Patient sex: M
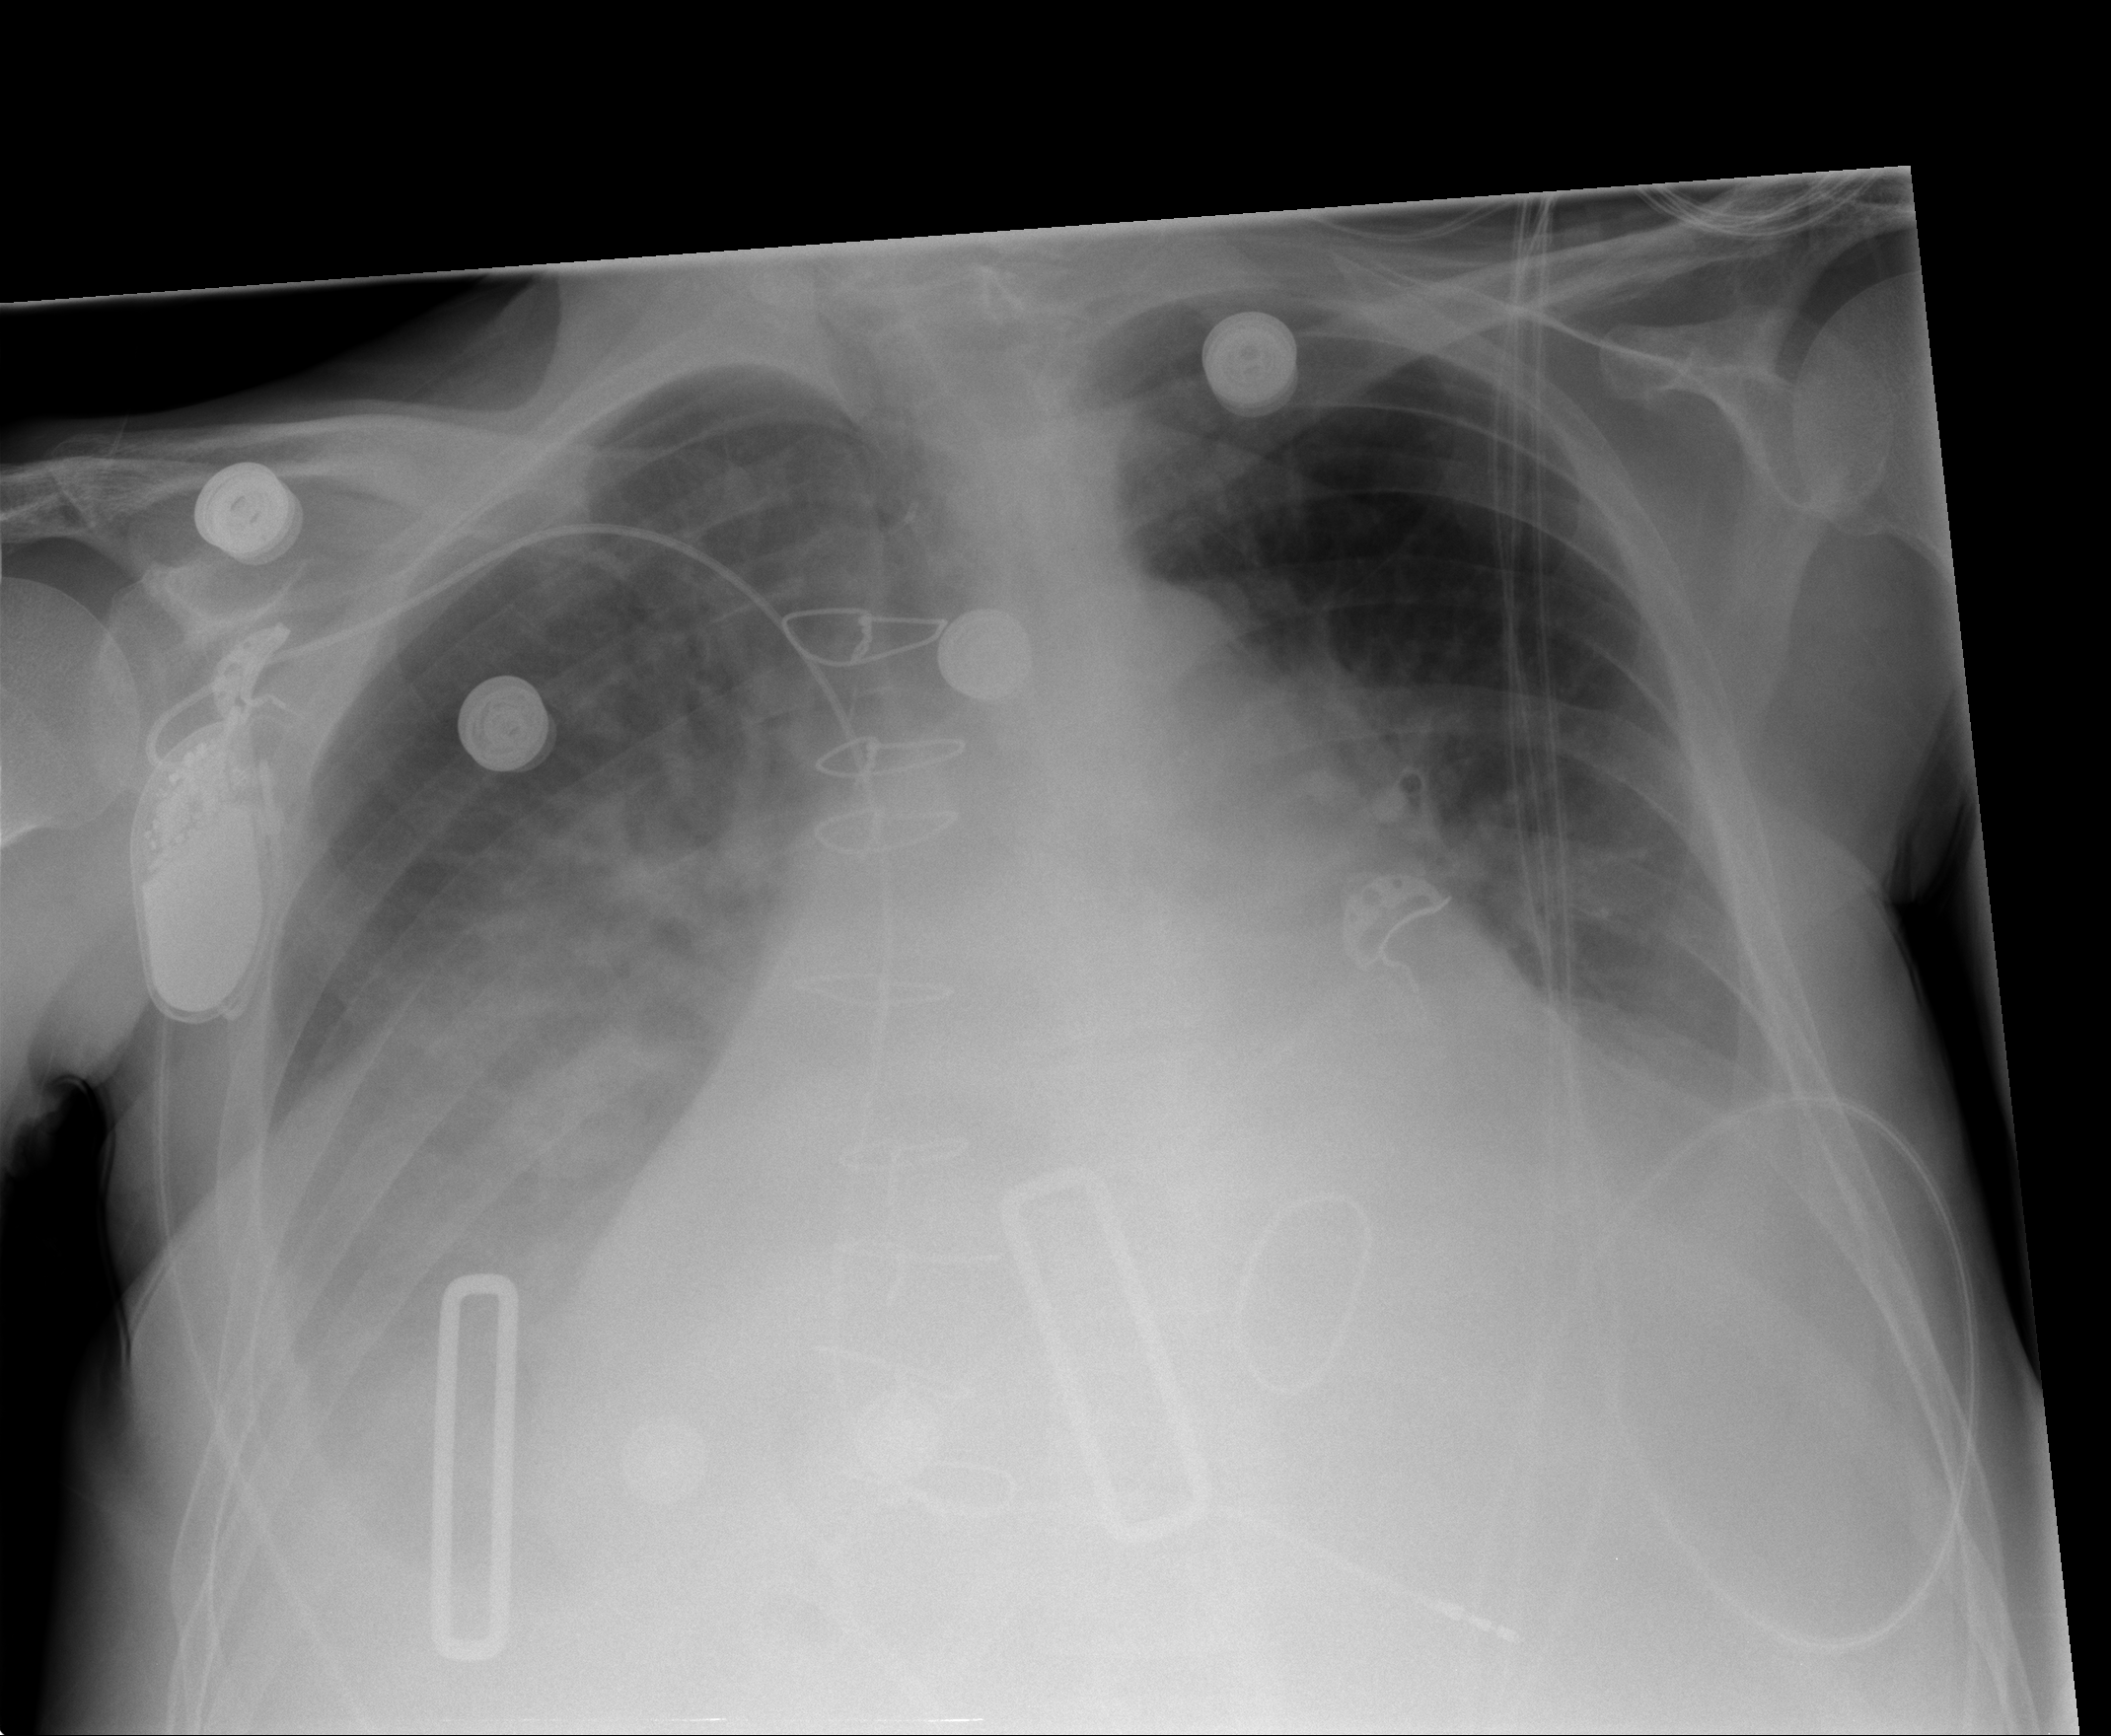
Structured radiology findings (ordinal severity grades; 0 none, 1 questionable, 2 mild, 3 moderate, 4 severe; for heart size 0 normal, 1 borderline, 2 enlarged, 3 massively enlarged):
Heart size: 3
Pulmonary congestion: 2
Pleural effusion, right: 2
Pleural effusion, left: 2
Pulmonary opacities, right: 1
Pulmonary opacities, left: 1
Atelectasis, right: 2
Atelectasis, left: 0